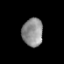
Tissue: prostate
Cell type: T cells
Senescence score: 0.1659
Nuclear area (px): 568
Mean DAPI intensity: 143.292